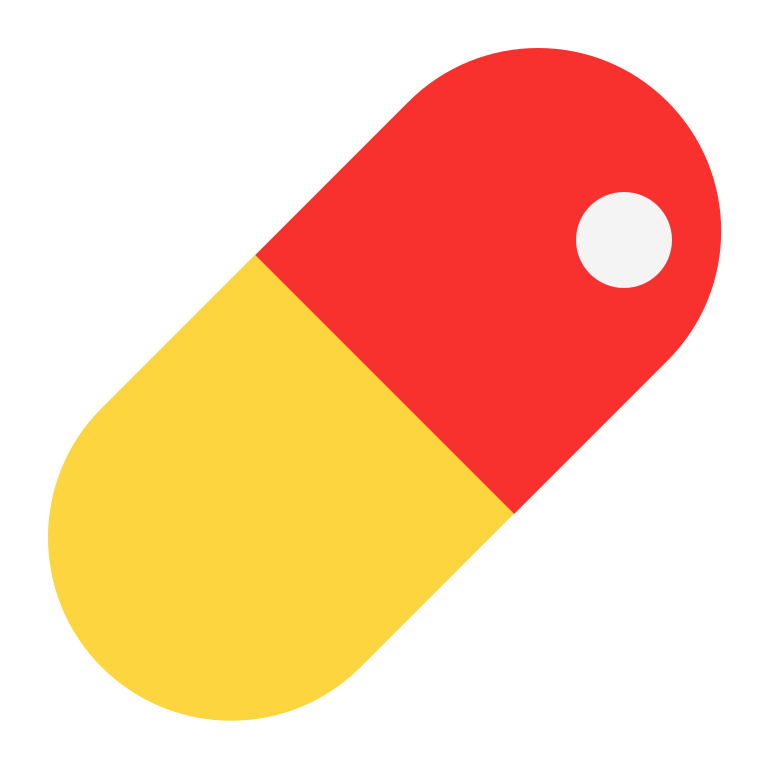
pill flat